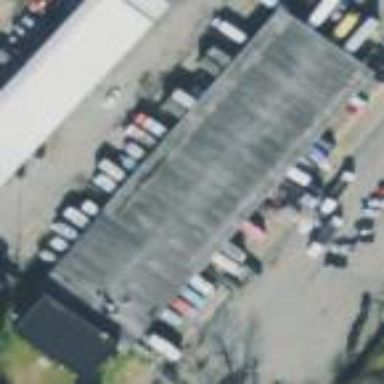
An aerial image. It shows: Industrial building.